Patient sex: M
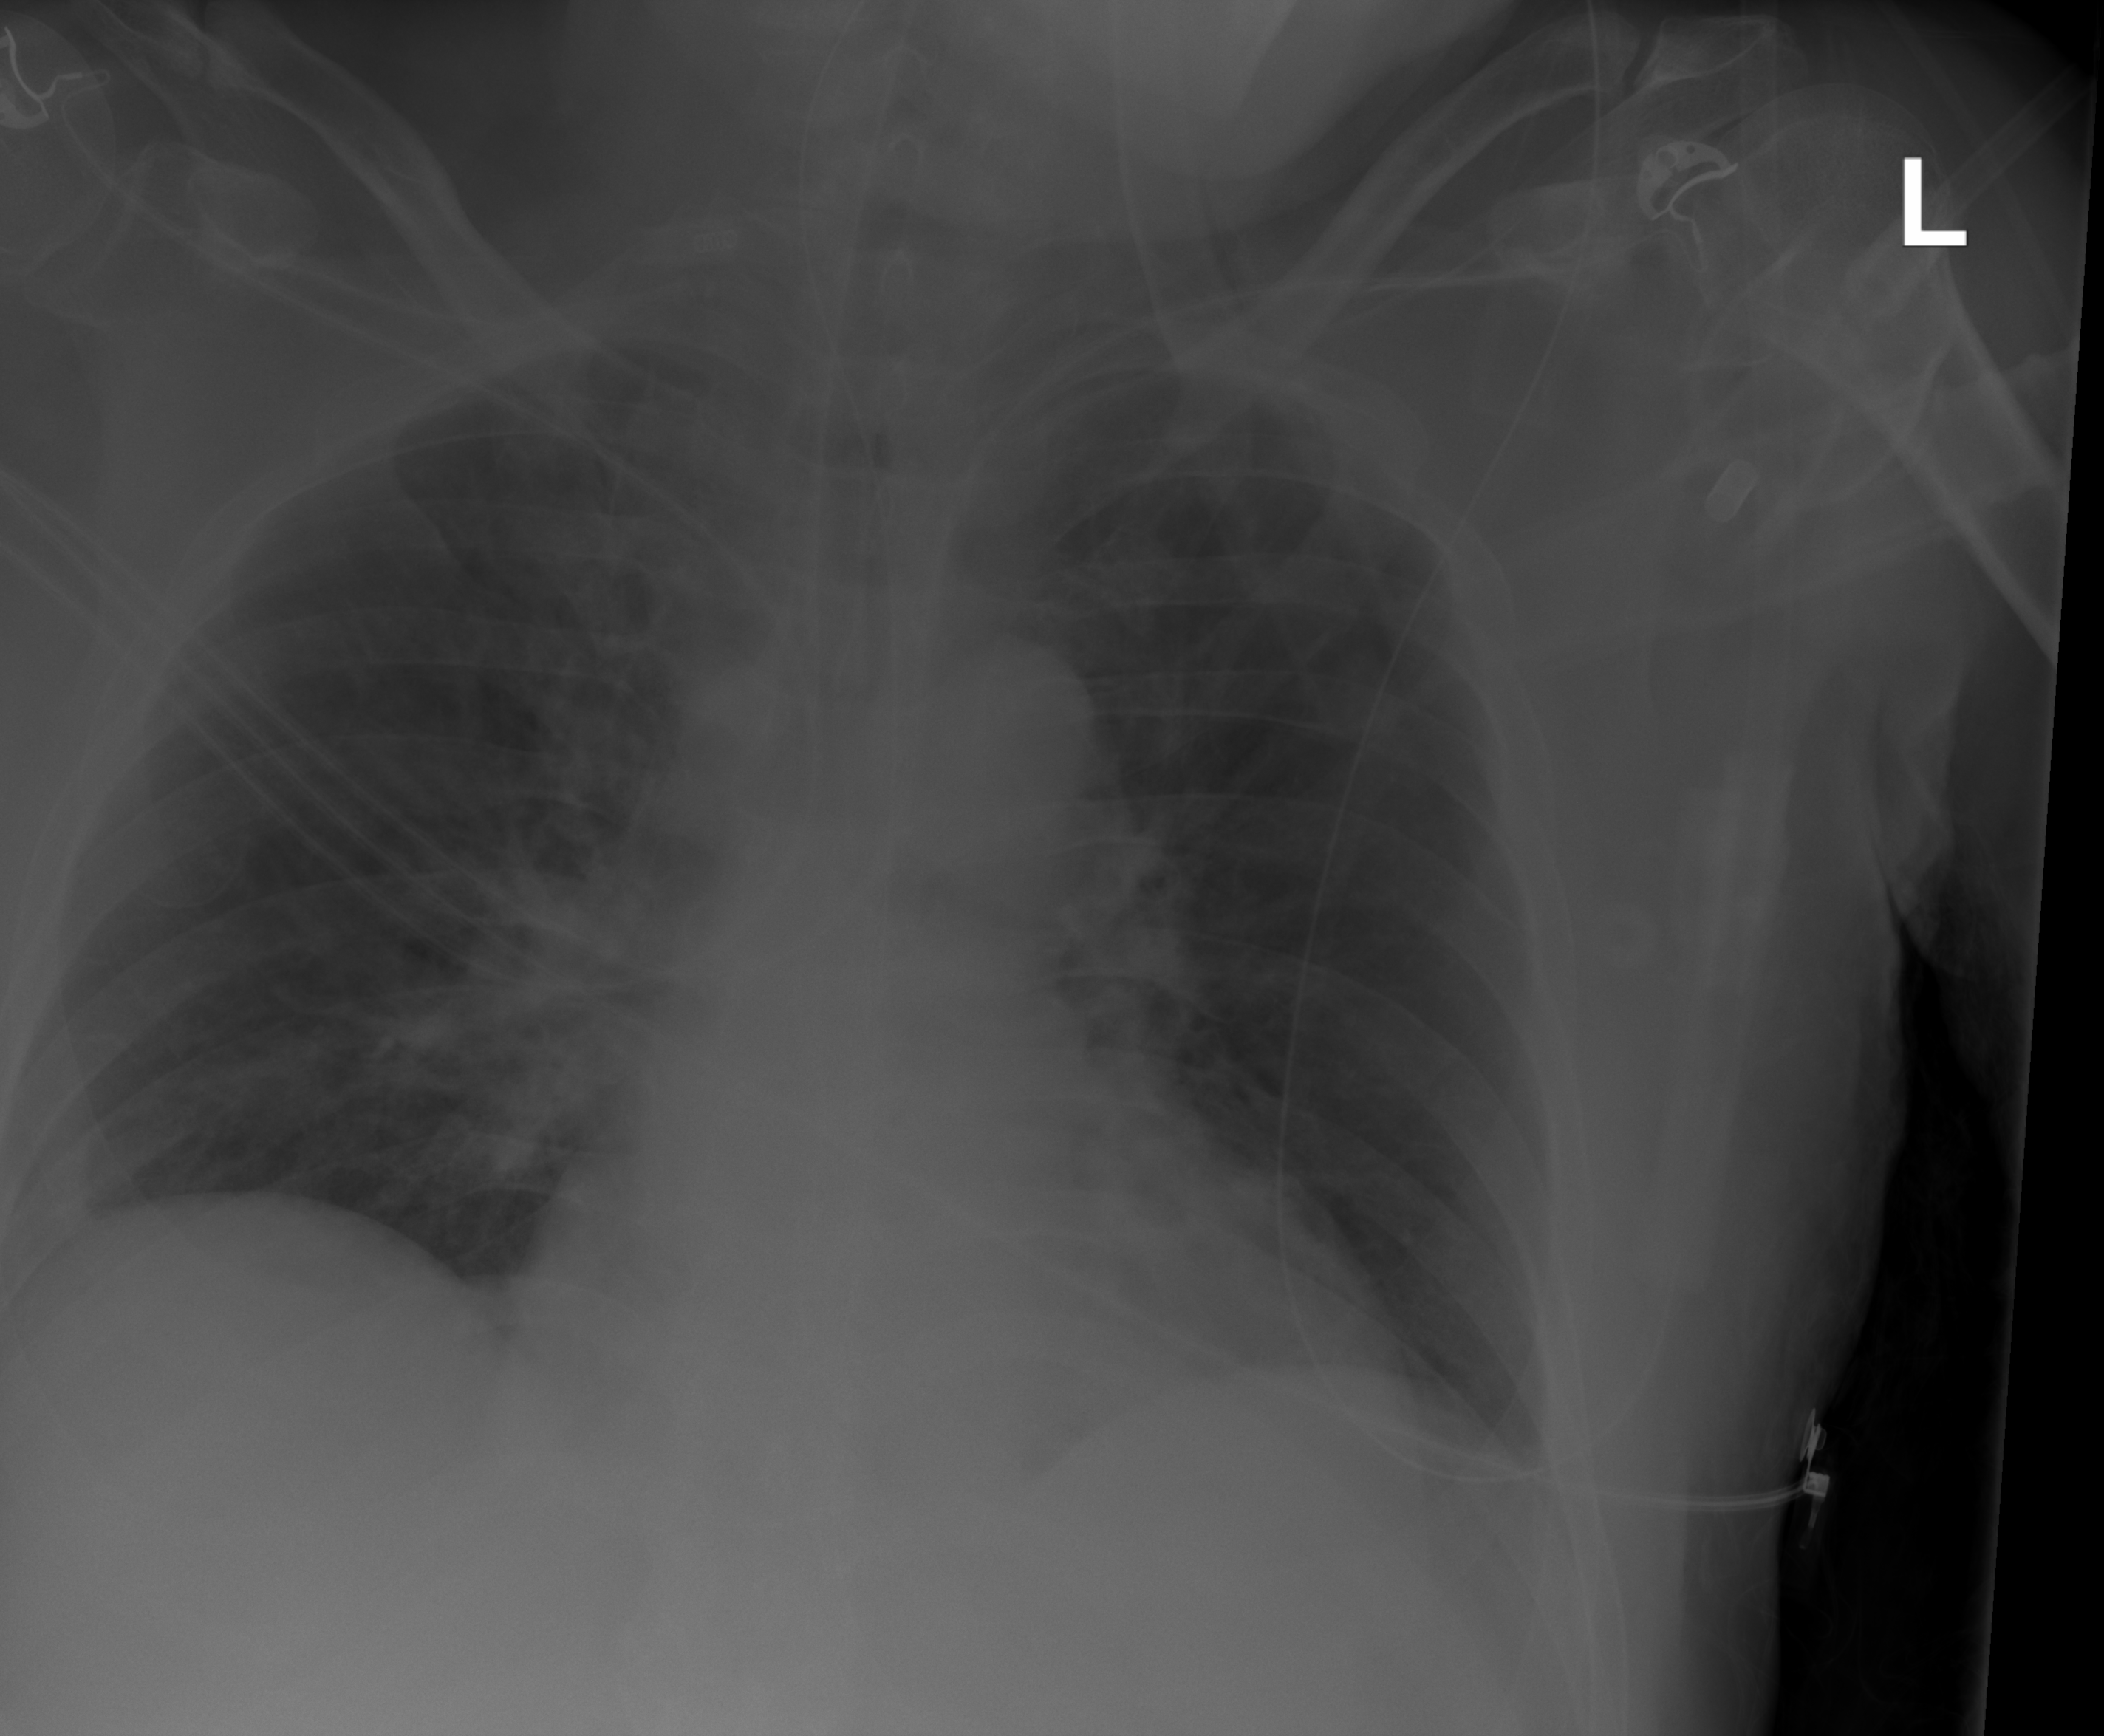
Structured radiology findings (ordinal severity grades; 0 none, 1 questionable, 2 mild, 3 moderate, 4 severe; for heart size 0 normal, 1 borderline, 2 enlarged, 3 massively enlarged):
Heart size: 1
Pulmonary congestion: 2
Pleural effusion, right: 2
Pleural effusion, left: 0
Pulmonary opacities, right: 2
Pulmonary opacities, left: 2
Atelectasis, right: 0
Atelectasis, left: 0